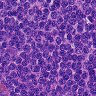
Metastatic tissue present: no